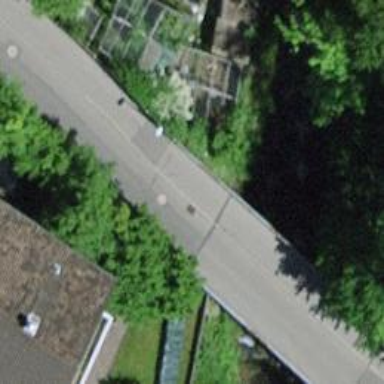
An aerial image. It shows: Residential road that crosses abandoned railway on bridge.